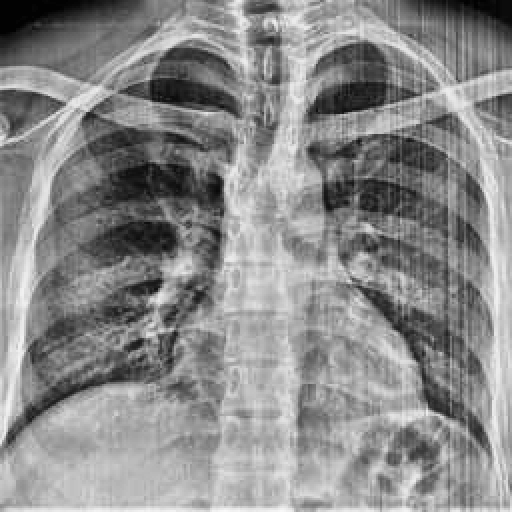
Finding: NORMAL